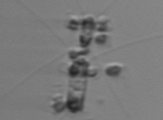
Label: Chaetoceros_didymus_TAG_external_flagellate